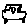
Label: car